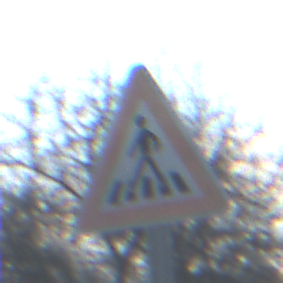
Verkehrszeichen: FussgaengerueberwegRechts
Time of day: MorningAfternoon
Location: Outdoor (Nature)
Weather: PartlyCloudy
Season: NotSpecified
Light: Natural